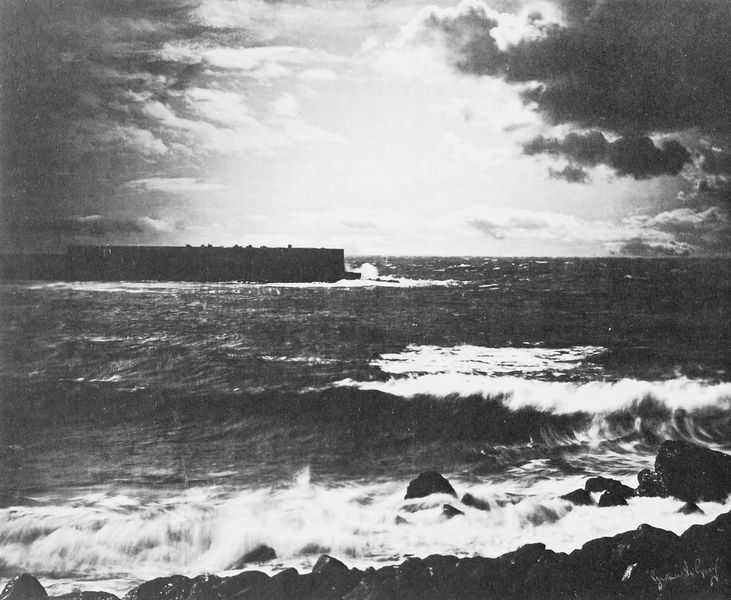
Titel: Die große Welle - Sète
Künstler: Gustave le Gray
Institution: New York, Museum of Modern Art
Schlagwörter: felsen, gewitter, himmel, meer, schatten, wasser, weiß, wolken, see, ufer, abend, licht, nacht, schwarz, messer, stein, steine, horizont, wind, gewässer, sonne, gischt, strand, welle, wellen, sonnenuntergang, schaum, brandung, flut, sturm, wellenbrecher, foto, regen, festung, schwarzweiss, seegang, umwelt, donner, unruhig, gewässerr, sturmwind, welen, fwellen